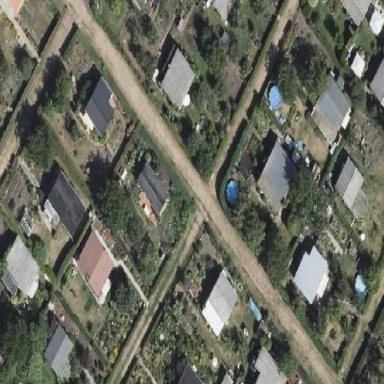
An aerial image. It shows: Plot within allotments.